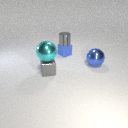
small gray metal cylinder above small blue rubber cube